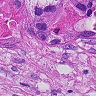
Metastatic tissue present: yes